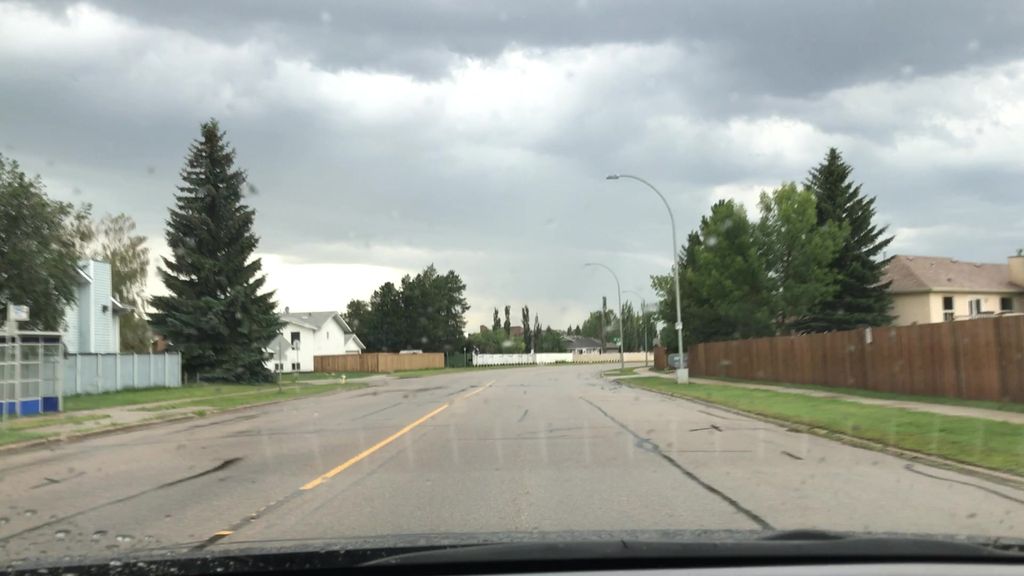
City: edmonton